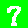
Digit: 7